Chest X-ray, AP view. Patient: 50 years old, sex M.
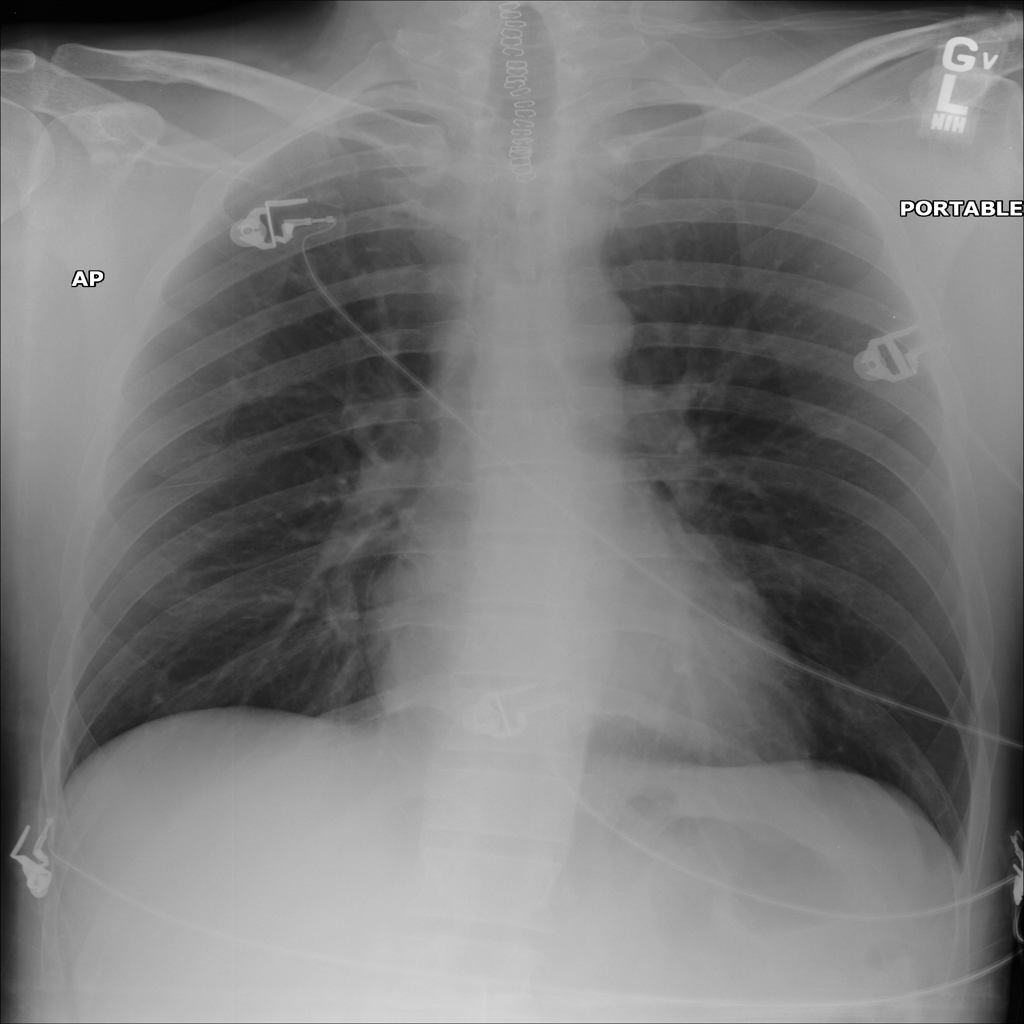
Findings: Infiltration